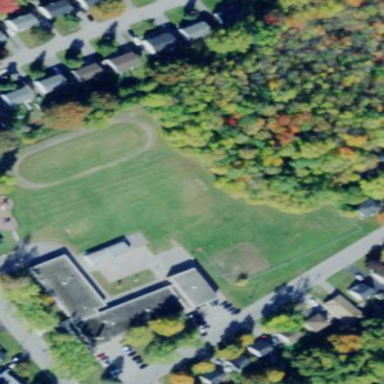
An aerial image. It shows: School.